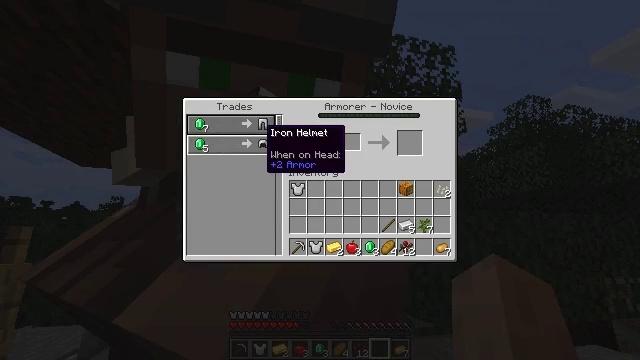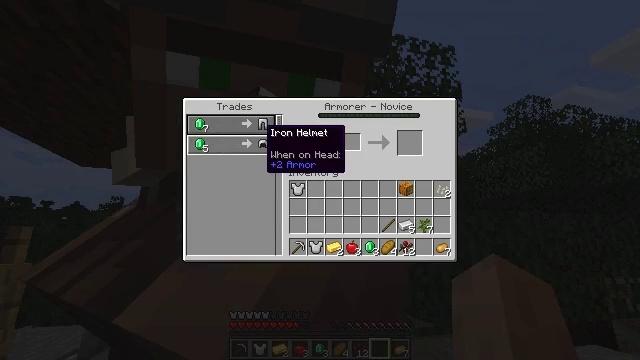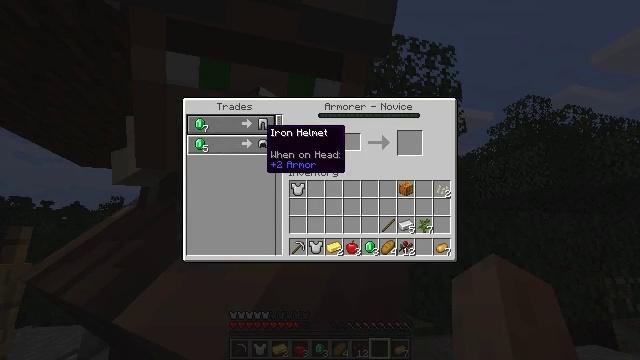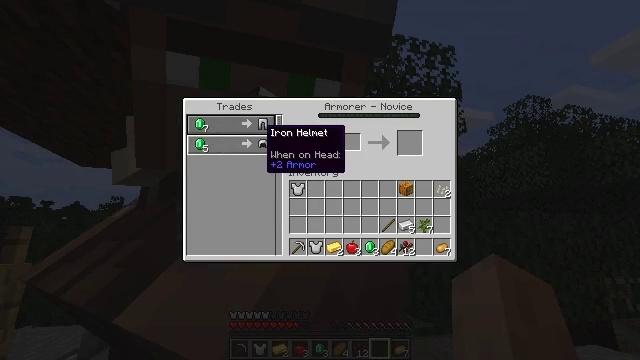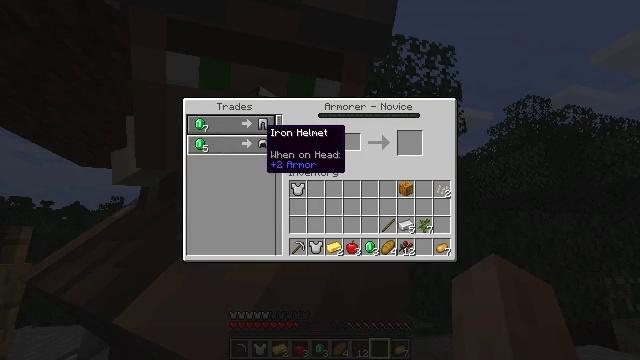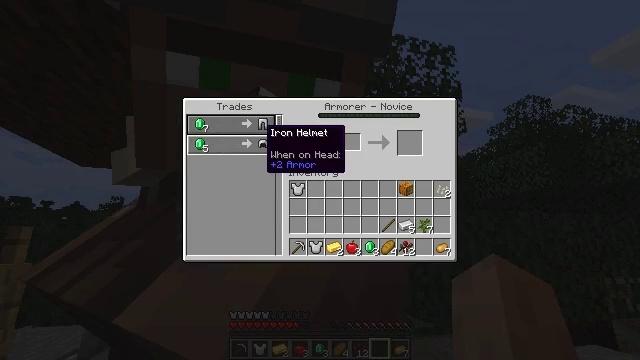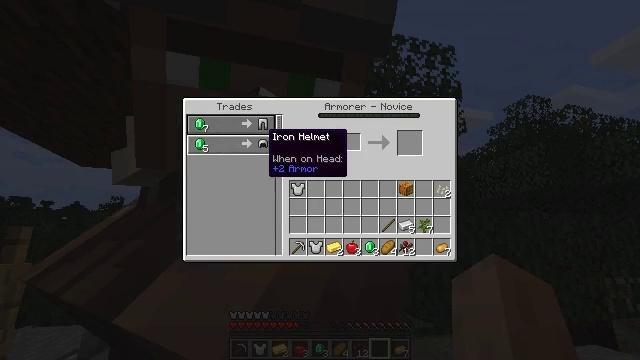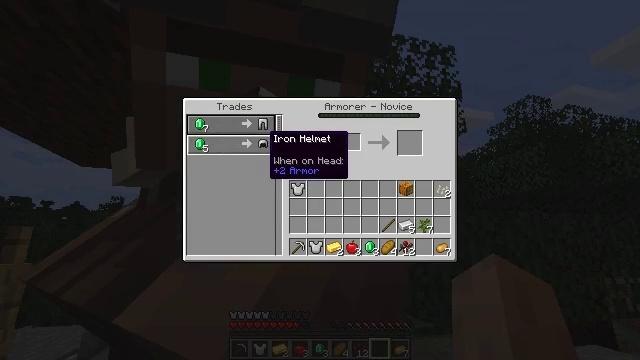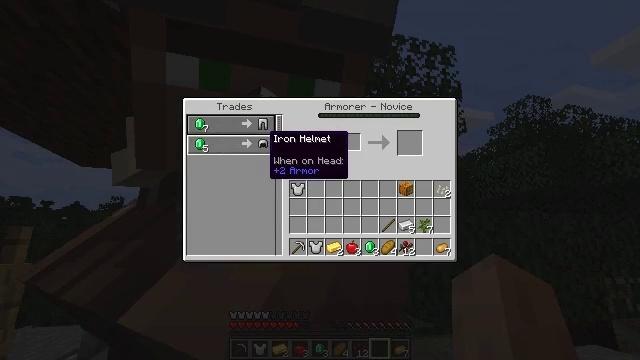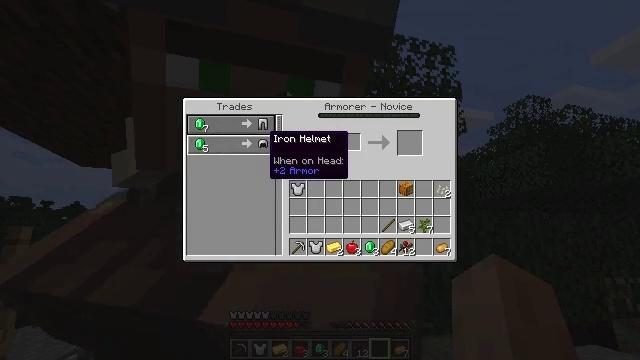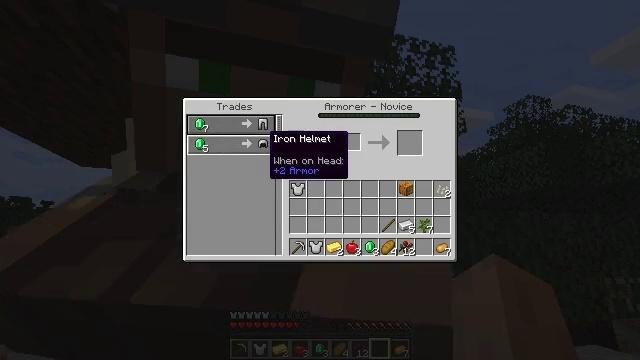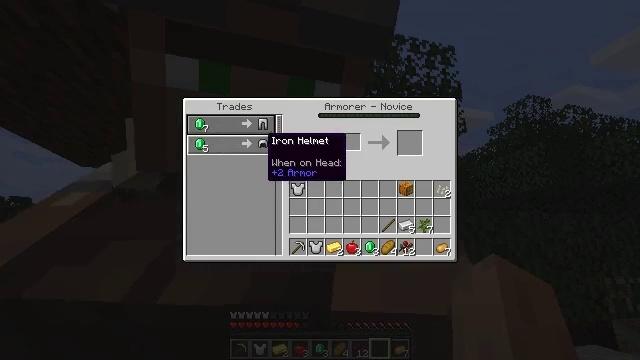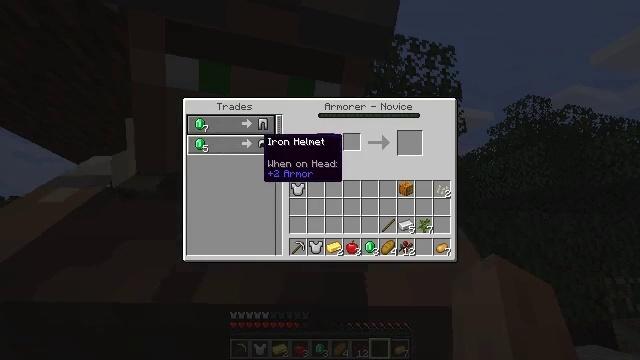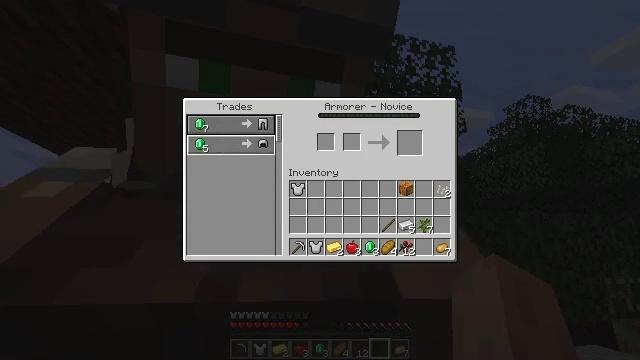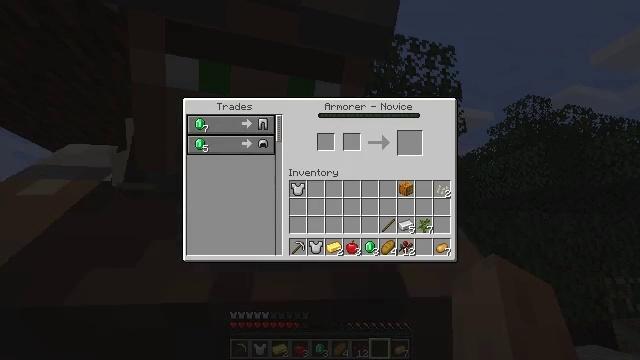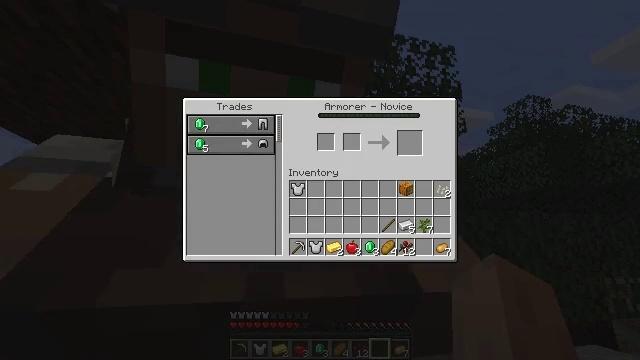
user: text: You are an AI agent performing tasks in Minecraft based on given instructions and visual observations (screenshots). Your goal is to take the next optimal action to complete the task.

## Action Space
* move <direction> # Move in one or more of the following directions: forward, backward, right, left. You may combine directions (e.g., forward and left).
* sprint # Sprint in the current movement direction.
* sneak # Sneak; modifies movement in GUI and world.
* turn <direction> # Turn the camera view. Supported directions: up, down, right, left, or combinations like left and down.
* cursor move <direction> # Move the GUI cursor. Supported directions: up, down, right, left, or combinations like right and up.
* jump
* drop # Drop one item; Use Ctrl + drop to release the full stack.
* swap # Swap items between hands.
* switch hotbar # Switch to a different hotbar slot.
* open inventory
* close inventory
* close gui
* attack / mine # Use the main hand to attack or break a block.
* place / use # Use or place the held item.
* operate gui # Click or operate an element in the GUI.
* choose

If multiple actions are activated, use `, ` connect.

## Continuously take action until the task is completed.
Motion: motion action
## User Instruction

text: Clear the sweet berry bush to collect the sweet berries.
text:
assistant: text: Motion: no_op
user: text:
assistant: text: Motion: no_op
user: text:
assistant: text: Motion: no_op
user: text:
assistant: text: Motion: no_op
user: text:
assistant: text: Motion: no_op
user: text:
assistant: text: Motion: no_op
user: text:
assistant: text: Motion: no_op
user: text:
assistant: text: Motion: no_op
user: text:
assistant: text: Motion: no_op
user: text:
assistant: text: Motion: no_op
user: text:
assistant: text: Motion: no_op
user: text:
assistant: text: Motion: no_op
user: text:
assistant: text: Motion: no_op
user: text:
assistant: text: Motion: no_op
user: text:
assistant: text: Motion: no_op
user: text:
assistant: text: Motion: no_op
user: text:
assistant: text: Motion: no_op
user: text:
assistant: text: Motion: no_op
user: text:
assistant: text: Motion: no_op
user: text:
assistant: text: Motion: no_op
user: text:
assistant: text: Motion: turn right, close gui
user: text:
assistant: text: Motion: turn right
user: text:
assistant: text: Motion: turn right and up
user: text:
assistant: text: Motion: turn right
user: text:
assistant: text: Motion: turn right
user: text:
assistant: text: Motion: move forward, turn right and down
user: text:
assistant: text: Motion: move forward, turn right
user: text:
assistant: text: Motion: move forward
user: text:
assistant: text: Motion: move forward, turn left
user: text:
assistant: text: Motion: move forward, sprint